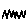
Label: zigzag